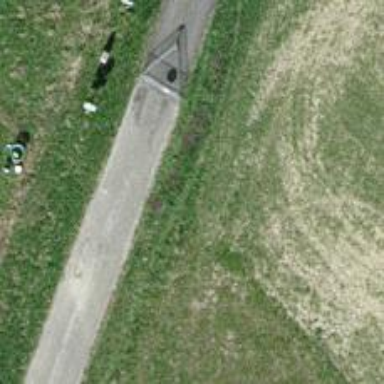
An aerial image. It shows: Swing gate.